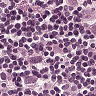
Metastatic tissue present: yes